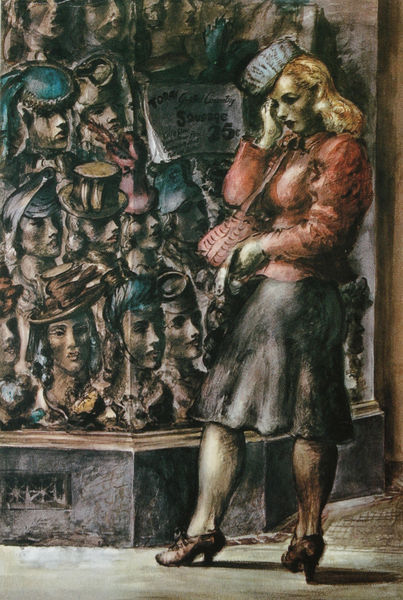
Titel: Hat Display
Künstler: Reginald Marsh
Schlagwörter: blau, hand, kopf, schatten, grün, kirchner, braun, fenster, frau, grau, hut, hüte, köpfe, nase, profil, schaufenster, schwarz, straße, rot, beige, expressionismus, rock, zylinder, blond, gesichter, jacke, bluse, falten, gesicht, haare, beine, ecke, geschäft, pflaster, schuhe, strumpf, waden, schild, hutladen, tasche, schuh, puppen, handtasche, turban, umdrehen, ernst ludwig kirchner, stöckelschuhe, grünr, hutgeschäft